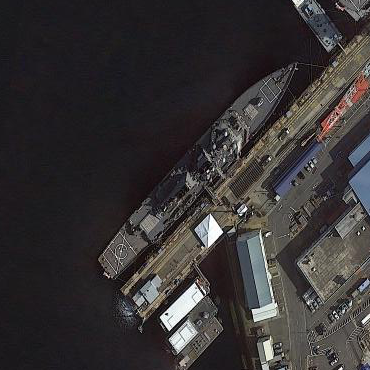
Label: destroyer